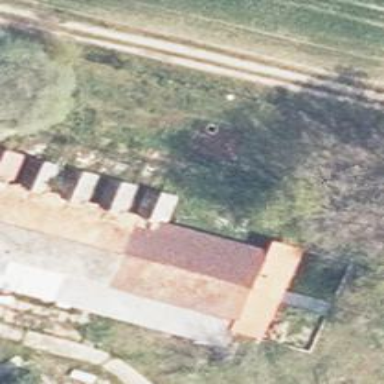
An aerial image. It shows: Sty building.